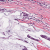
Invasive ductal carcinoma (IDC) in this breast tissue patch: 1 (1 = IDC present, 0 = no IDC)